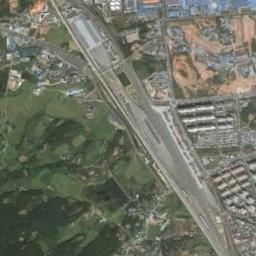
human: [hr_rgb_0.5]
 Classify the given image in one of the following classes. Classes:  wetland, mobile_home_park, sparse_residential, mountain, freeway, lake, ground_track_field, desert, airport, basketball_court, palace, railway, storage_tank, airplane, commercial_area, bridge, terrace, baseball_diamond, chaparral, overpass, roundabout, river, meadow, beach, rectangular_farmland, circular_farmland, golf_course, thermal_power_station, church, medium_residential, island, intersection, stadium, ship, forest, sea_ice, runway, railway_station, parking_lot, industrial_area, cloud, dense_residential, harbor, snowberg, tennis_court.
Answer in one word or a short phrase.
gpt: railway_station